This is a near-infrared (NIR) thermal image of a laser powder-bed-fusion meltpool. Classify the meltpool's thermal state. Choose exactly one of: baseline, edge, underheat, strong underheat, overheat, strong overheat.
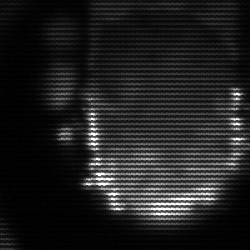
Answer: baseline